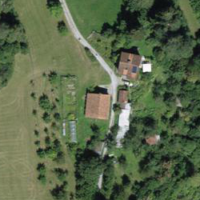
EUNIS habitat code: 24
Species observed at this site:
Papilio machaon
Anacamptis pyramidalis